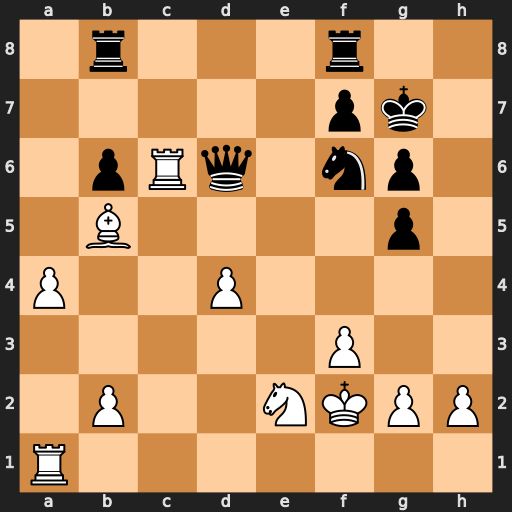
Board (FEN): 1r3r2/5pk1/1pRq1np1/1B4p1/P2P4/5P2/1P2NKPP/R7
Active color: w
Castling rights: -
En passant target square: -
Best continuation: Rxd6